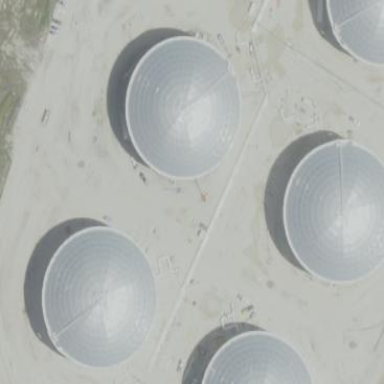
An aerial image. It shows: Building with storage tank.